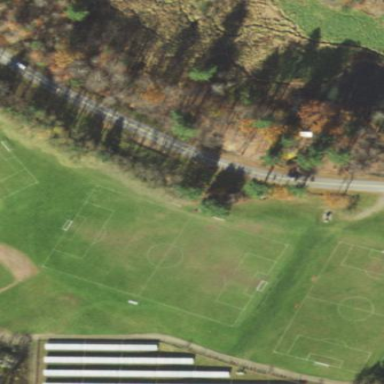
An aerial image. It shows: Soccer pitch for outdoor sports and leisure activities.